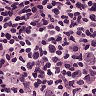
Metastatic tissue present: no